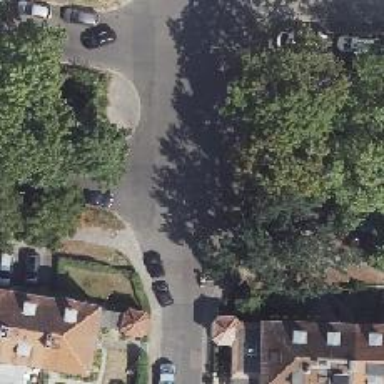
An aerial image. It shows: Residential road with separate asphalt sidewalk.